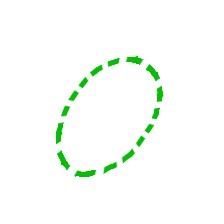
Shape: circle